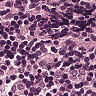
Metastatic tissue present: no